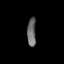
Tissue: prostate
Cell type: Endothelial cells
Senescence score: 0.7683
Nuclear area (px): 242
Mean DAPI intensity: 107.194